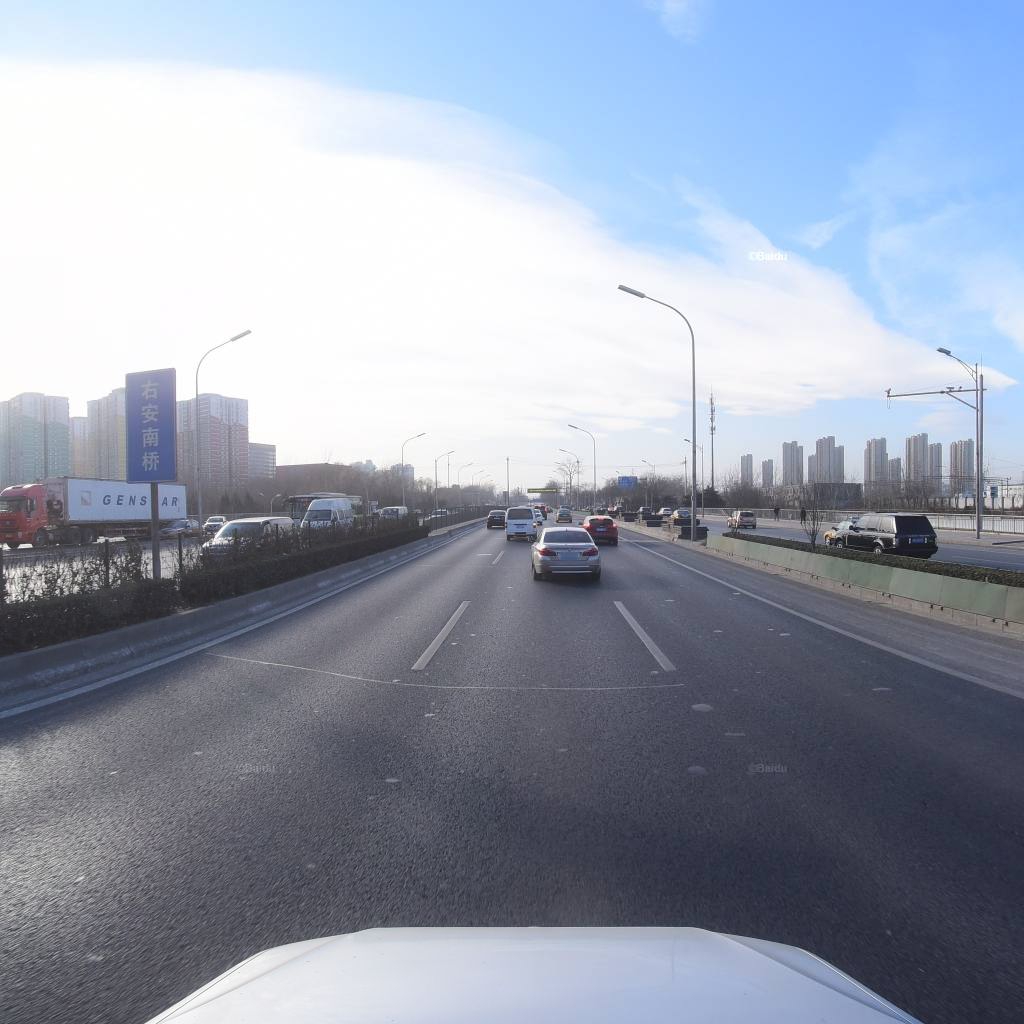
Region: Fengtai
Road damage annotations: transverse patch